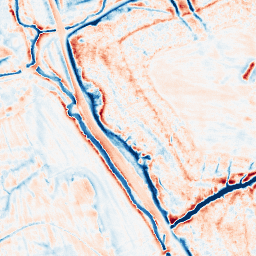
Category: edge_preserving
Decomposition family: guided
Decomposition parameters: radius: 4
eps: 1
Upsampling method: sinc_hamming
Upsampling parameters: scale: 2
kernel_size: 16
Upsampling scale: 2